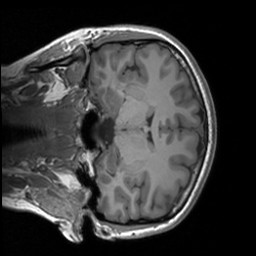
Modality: T1w
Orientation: coronal
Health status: healthy
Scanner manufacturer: siemens
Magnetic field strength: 3 T
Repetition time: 1.9 s
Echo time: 0.00226 s